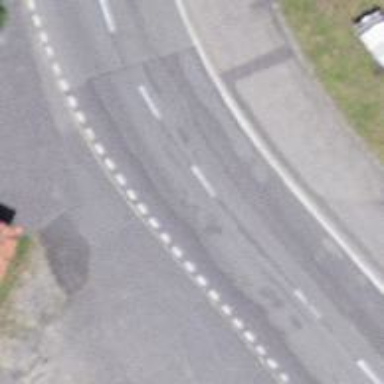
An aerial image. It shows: Tertiary road with asphalt surface.